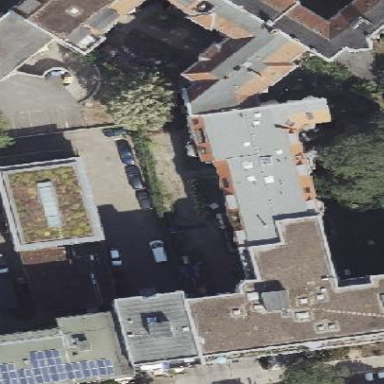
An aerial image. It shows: Image showing building with apartments.